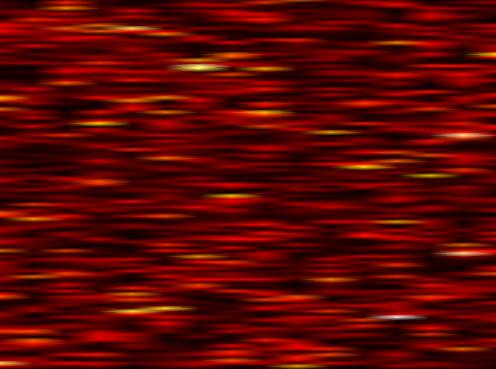
Label: WOLA